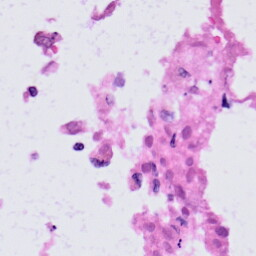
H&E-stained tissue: Skin